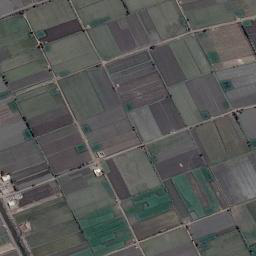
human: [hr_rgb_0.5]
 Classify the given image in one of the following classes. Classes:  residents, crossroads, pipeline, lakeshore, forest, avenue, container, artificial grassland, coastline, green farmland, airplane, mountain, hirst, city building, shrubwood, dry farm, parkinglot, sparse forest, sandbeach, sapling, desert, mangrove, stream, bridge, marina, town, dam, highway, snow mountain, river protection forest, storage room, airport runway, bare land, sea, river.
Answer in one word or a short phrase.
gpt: green farmland